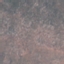
Land use / land cover: HerbaceousVegetation